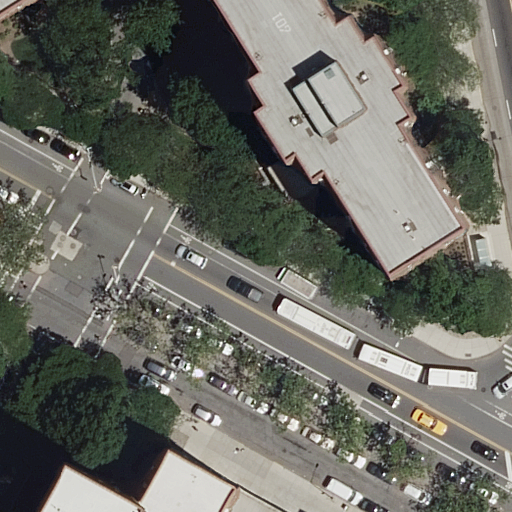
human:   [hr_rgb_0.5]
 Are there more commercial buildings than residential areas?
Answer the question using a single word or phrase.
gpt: no

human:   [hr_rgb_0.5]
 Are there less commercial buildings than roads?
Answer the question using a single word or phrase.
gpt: yes

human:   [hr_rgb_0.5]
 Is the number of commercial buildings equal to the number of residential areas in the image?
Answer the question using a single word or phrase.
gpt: no

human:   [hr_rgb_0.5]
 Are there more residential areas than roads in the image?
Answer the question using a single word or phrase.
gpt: no

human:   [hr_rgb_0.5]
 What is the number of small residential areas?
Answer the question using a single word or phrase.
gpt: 0

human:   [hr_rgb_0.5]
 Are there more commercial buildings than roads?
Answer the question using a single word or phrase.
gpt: no

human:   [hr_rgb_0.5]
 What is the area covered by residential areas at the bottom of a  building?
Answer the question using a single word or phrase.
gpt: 10614m2

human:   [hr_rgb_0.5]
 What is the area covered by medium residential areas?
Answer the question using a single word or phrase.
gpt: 0m2

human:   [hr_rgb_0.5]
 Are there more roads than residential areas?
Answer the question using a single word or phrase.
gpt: yes

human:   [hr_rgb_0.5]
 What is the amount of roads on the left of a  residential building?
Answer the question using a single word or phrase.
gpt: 8

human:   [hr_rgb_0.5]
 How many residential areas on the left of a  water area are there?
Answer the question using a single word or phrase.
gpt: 0

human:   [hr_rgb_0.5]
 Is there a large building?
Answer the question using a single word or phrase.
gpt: yes

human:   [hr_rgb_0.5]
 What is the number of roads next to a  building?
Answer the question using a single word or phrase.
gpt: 17

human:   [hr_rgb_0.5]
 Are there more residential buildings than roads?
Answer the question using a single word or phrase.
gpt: no

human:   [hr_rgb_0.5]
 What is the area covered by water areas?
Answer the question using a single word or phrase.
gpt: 0m2

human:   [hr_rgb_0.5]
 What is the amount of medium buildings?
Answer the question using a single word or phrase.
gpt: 1

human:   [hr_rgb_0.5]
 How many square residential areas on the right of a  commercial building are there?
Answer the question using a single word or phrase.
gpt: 0

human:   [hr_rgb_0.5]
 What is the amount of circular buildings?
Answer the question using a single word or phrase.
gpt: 0

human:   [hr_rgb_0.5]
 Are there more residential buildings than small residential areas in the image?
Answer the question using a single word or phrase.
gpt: yes

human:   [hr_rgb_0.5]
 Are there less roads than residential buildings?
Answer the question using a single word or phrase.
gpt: no

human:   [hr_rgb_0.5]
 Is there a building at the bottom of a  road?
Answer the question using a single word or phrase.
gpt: yes

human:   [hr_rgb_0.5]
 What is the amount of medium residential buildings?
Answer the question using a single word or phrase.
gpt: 1

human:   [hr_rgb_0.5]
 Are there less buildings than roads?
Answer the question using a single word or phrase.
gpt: yes

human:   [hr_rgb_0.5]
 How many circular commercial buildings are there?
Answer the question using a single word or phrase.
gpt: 0

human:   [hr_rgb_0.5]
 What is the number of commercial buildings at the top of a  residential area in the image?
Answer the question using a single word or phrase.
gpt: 0

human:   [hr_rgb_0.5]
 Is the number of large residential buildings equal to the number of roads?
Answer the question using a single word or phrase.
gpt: no

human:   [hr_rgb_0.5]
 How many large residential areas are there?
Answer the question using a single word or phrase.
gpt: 2

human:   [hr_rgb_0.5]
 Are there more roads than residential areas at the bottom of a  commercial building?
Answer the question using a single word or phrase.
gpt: yes

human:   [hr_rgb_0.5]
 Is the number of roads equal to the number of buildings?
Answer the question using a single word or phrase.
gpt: no

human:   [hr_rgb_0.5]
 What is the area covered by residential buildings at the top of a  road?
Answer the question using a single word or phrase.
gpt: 1592m2

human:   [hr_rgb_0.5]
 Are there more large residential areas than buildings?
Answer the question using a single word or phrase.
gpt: no

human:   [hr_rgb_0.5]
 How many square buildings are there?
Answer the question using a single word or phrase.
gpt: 0

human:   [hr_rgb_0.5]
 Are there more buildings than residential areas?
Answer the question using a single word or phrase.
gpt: yes

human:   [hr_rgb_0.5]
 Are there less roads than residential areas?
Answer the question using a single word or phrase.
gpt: no

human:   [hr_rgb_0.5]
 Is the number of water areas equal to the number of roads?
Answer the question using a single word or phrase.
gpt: no

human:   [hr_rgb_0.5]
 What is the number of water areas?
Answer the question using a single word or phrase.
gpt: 0